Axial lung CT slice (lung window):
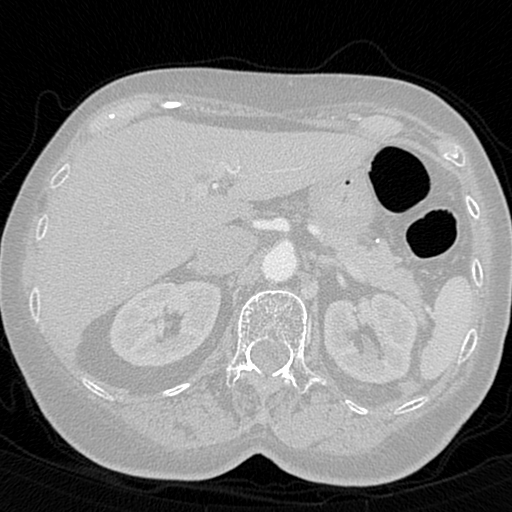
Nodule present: no